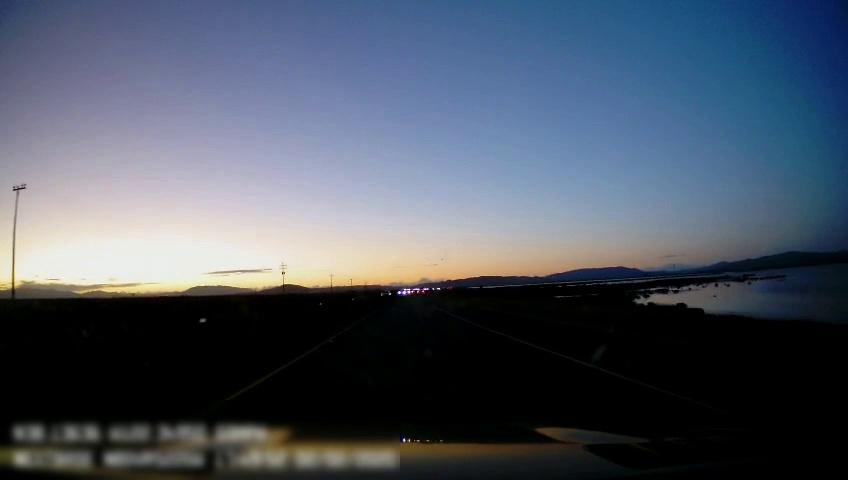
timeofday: Dusk/Dawn/Twilight
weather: Sunny
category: Drivable Space
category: Vehicles | Car
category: Lanes | Current Lane
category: Lanes | Alternate Lane